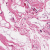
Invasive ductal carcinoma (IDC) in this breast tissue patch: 0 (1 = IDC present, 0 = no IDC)